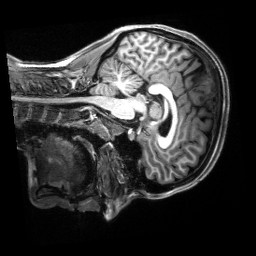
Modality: T1w
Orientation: sagittal
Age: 19
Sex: female
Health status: healthy
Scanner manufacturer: siemens
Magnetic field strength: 3 T
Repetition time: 2.5 s
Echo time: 0.00222 s